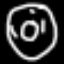
Label: donut